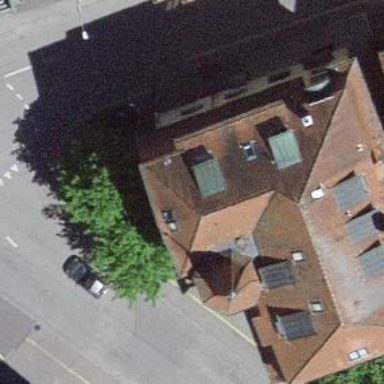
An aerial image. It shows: Hotel.